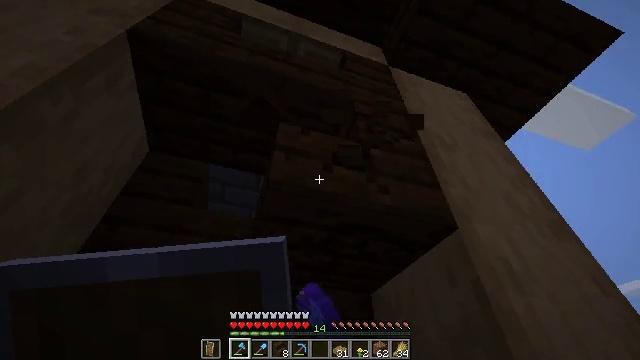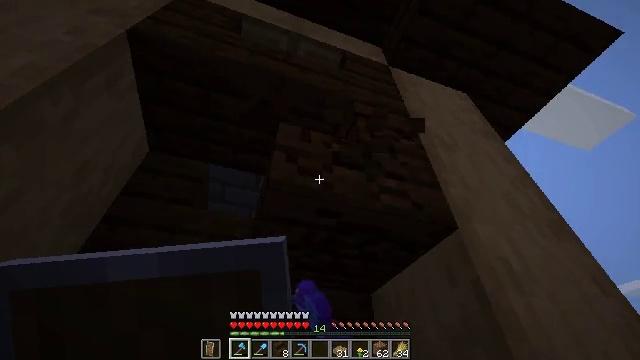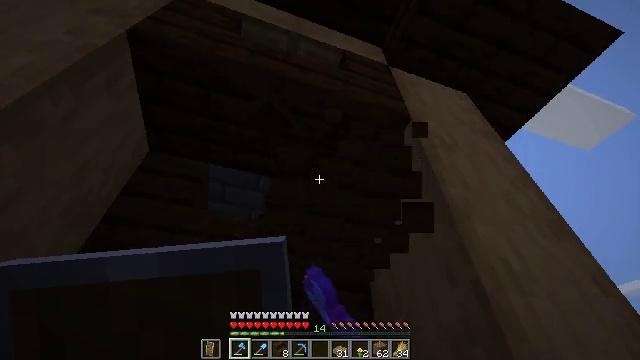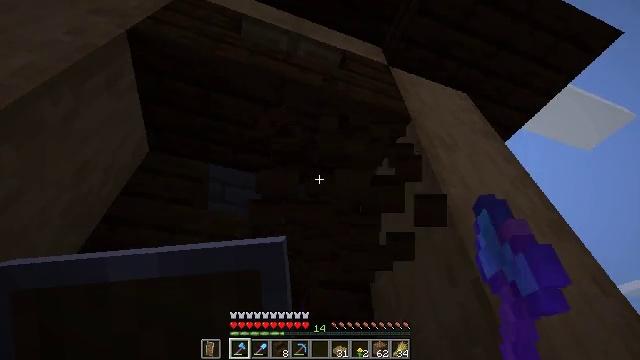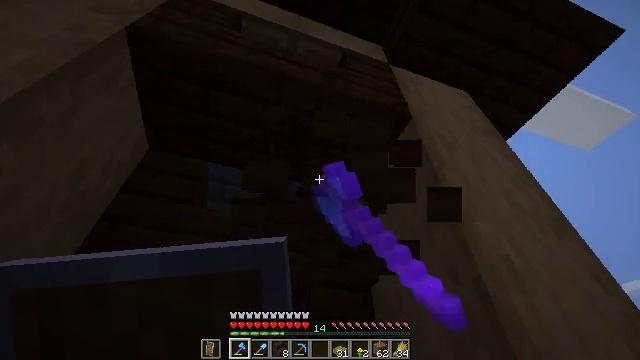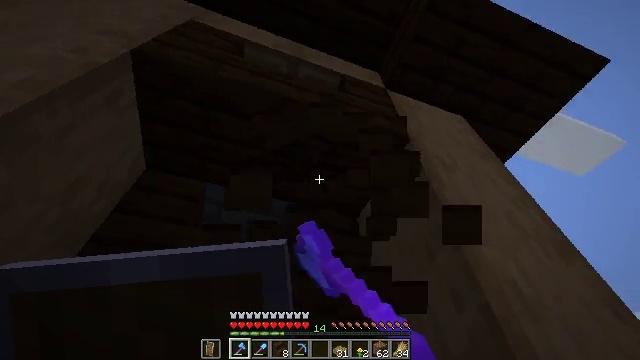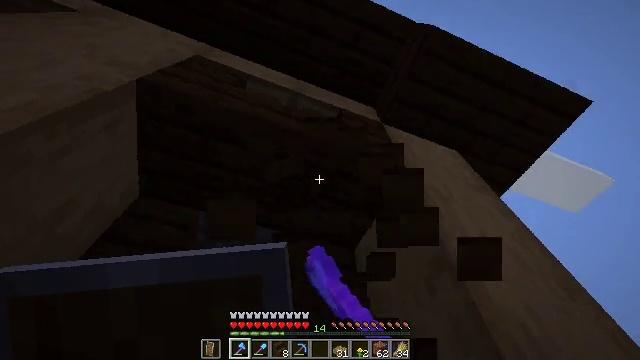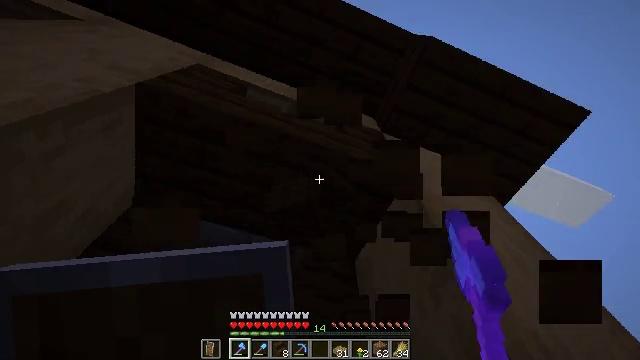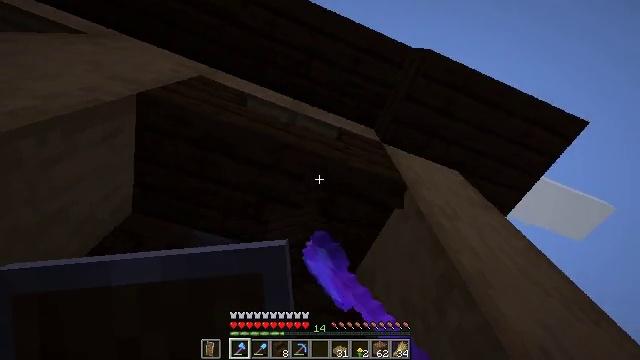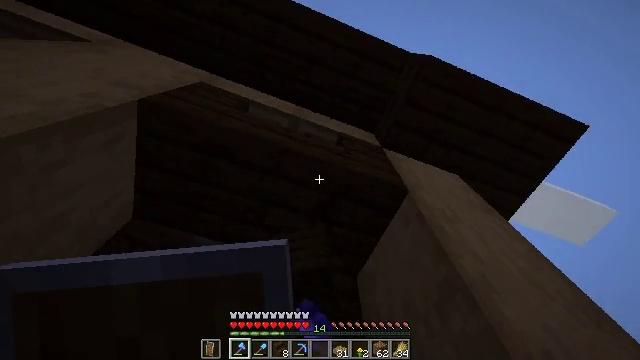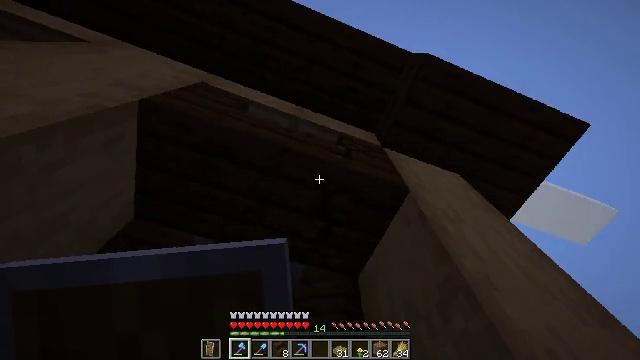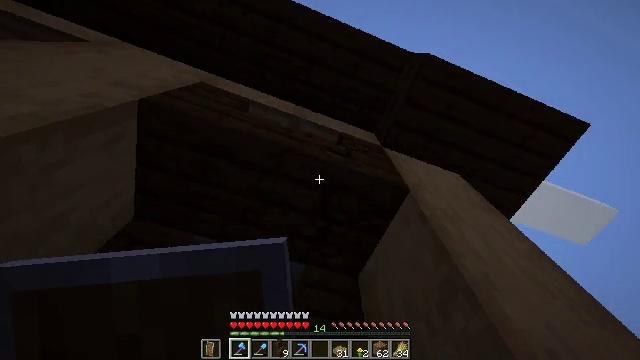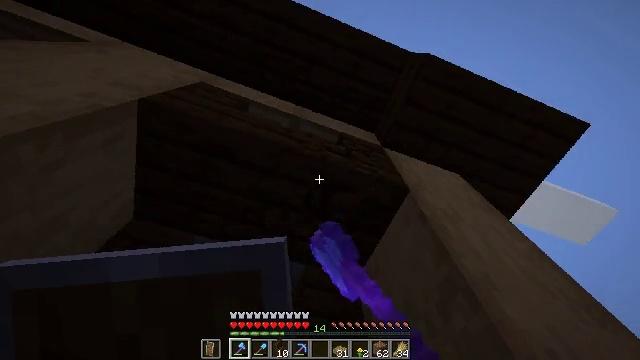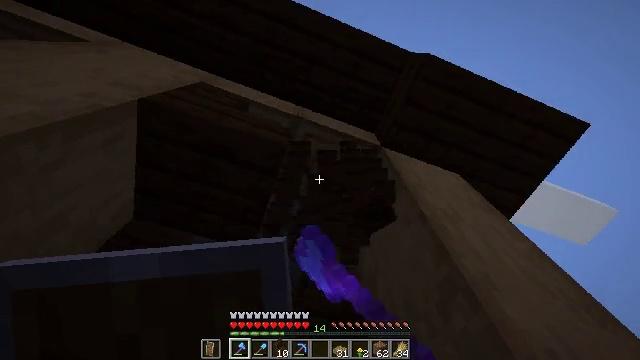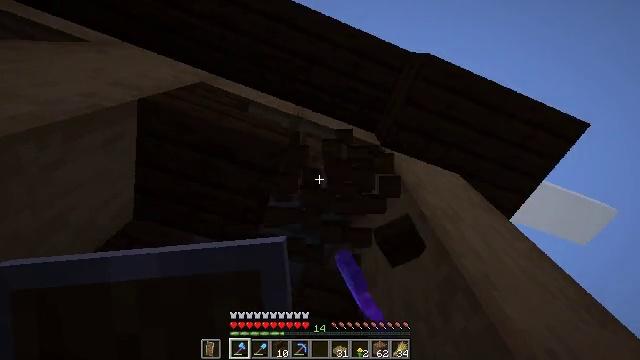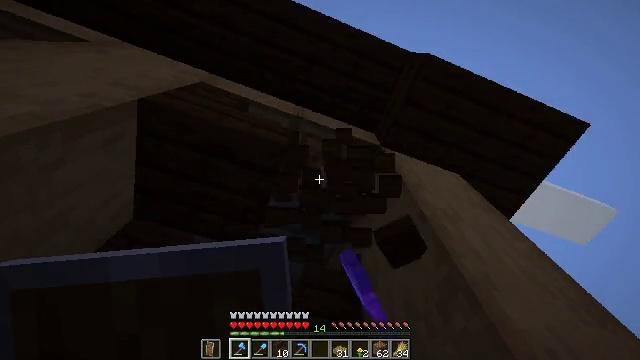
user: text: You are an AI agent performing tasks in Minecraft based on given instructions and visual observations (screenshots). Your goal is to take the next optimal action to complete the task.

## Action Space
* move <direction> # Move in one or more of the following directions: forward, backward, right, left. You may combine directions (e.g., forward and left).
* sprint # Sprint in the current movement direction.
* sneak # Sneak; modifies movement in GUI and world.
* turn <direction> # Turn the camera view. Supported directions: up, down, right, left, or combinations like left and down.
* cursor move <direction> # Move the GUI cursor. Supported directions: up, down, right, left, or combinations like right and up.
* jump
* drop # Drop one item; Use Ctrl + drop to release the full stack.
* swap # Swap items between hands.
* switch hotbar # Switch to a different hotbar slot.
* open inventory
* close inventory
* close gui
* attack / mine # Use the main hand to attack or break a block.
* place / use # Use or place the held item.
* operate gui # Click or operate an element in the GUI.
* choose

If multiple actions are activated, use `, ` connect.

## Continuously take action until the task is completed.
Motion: motion action
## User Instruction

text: Break the dark oak stairs to collect them.
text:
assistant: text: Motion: sneak, attack / mine
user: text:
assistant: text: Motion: sneak, attack / mine
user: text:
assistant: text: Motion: sneak, attack / mine
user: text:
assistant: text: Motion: move forward, sneak, attack / mine
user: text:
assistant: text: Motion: move forward, sneak, turn up, attack / mine
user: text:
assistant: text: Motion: move forward, sneak, turn right and up, attack / mine
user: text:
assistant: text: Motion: sneak, turn up, attack / mine
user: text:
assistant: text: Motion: sneak, turn up, attack / mine
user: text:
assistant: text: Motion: sneak, turn up, attack / mine
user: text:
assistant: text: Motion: sneak, attack / mine
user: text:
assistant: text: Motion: sneak, attack / mine
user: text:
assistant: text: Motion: sneak, attack / mine
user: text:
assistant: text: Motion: sneak, attack / mine
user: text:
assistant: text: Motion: sneak, attack / mine
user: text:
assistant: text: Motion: sneak, attack / mine
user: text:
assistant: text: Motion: sneak, turn left, attack / mine
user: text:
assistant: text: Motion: sneak, turn left and down, attack / mine
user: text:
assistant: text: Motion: sneak, attack / mine
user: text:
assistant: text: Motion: sneak, attack / mine
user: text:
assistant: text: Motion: sneak, attack / mine
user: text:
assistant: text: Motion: sneak, attack / mine
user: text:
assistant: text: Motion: sneak, attack / mine
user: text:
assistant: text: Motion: sneak, attack / mine
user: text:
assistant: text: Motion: sneak, attack / mine
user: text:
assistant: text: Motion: sneak, attack / mine
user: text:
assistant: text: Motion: sneak, attack / mine
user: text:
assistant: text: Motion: sneak, attack / mine
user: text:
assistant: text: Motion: sneak, attack / mine
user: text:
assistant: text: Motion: sneak, attack / mine